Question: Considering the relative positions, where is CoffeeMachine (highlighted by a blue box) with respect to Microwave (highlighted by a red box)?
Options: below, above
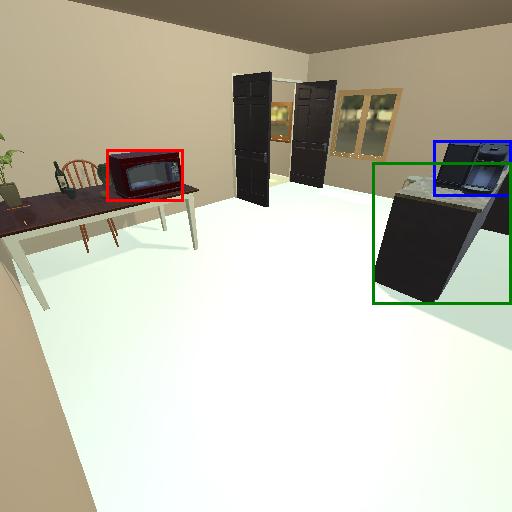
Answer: below